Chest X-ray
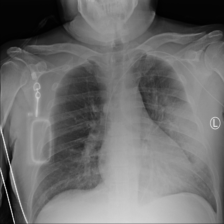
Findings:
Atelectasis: negative
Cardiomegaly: negative
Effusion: negative
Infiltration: negative
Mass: negative
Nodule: negative
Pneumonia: negative
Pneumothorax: negative
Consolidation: positive
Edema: negative
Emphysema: negative
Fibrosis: negative
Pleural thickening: negative
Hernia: negative